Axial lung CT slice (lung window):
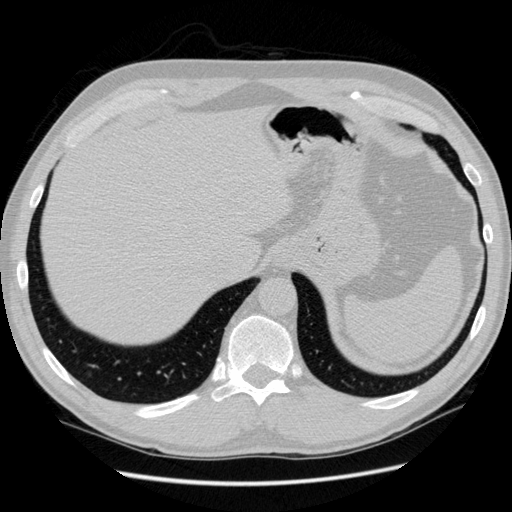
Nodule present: no